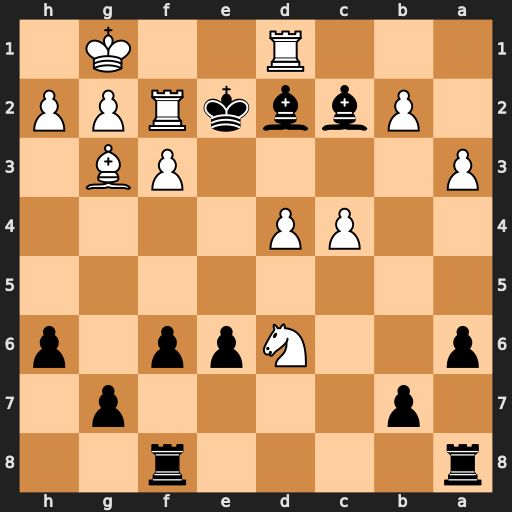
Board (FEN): r4r2/1p4p1/p2Npp1p/8/2PP4/P4PB1/1PbbkRPP/3R2K1
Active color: b
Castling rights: -
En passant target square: -
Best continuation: Kxd1 Rf1+ Ke2